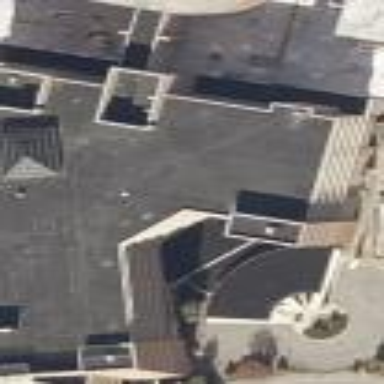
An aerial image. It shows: Part of building.